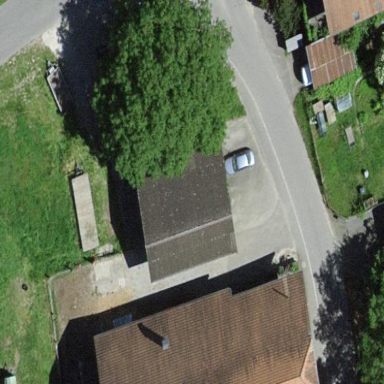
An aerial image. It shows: Shed building.